Breast ultrasound image
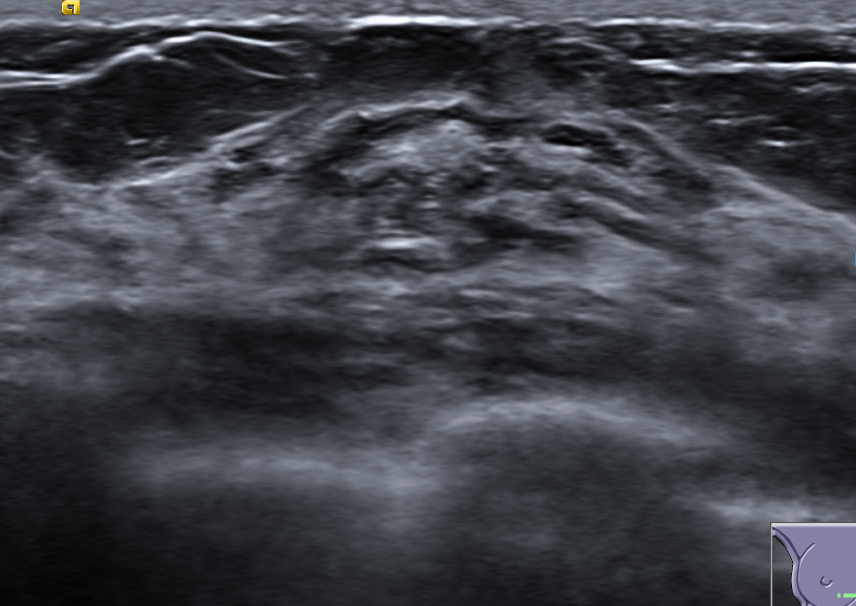
Diagnosis: normal